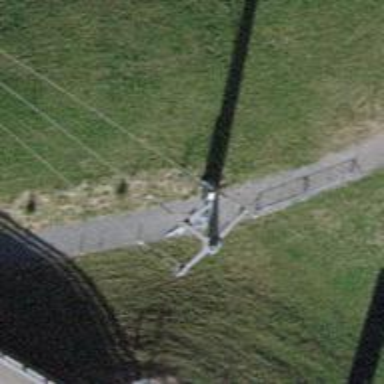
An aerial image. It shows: Concrete power pole.